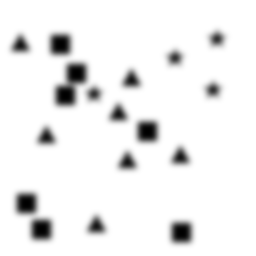
Squares: 7
Triangles: 7
Stars: 4
Total shapes: 18